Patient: sex F, age 58
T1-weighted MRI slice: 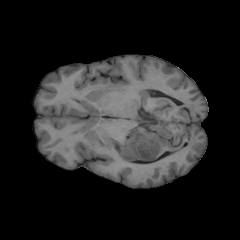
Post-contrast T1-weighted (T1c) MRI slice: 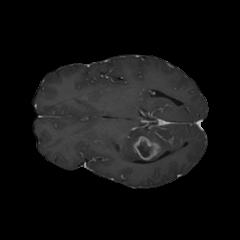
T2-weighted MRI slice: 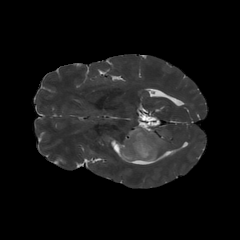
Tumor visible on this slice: yes
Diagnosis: Glioblastoma, IDH-wildtype
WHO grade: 4